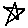
Label: star